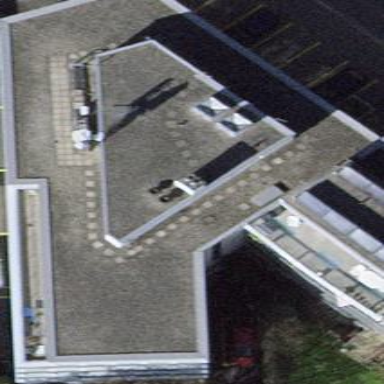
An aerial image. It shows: The building has flat roof oriented across. The roof is major part of the building.